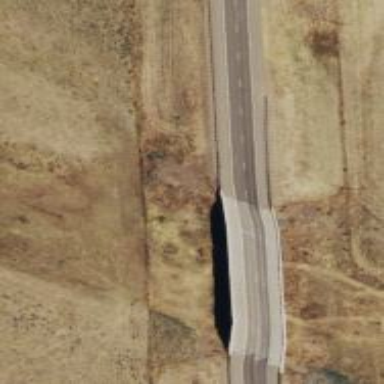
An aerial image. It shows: Viaduct bridge on primary highway.